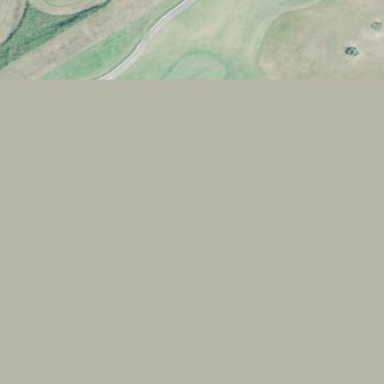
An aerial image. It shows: Golf rough area.